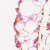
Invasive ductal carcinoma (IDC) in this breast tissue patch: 0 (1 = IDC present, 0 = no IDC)